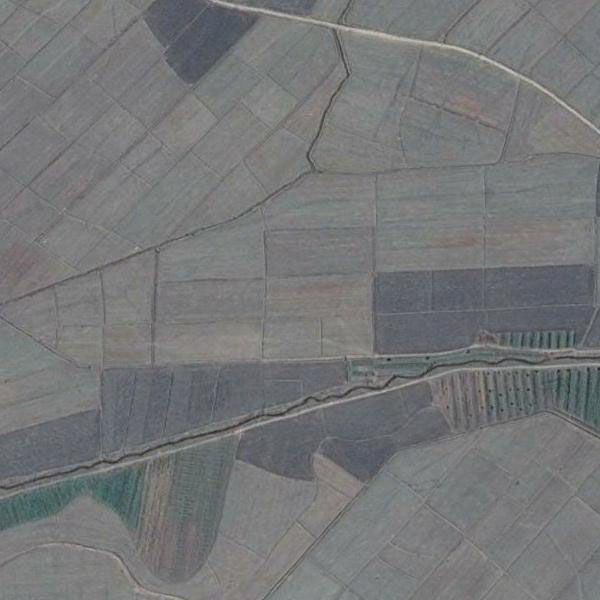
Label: Farmland